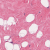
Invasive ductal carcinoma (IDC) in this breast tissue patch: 0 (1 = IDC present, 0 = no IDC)